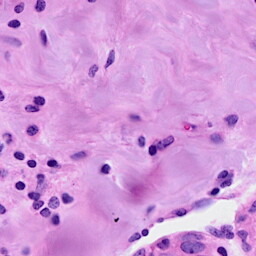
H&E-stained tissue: Breast